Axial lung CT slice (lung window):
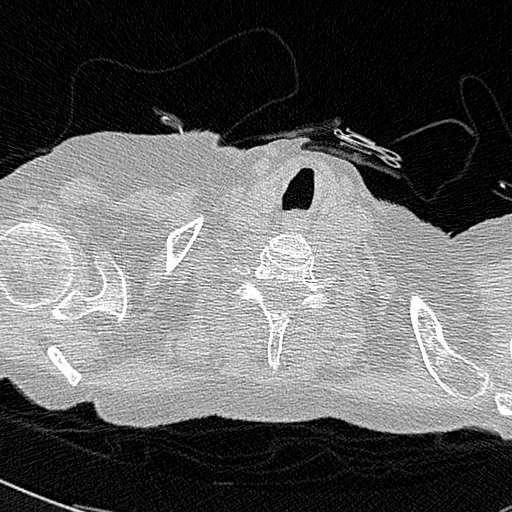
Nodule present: no